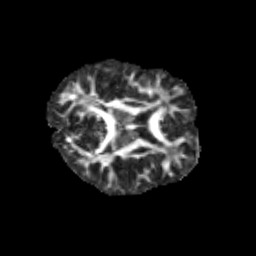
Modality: FA
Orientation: axial
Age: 9
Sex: male
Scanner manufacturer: siemens
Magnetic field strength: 3 T
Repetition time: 3.8 s
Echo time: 0.07 s